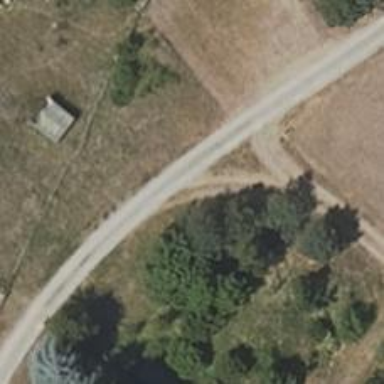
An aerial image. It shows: Dirt track road with grade 3 tracktype.